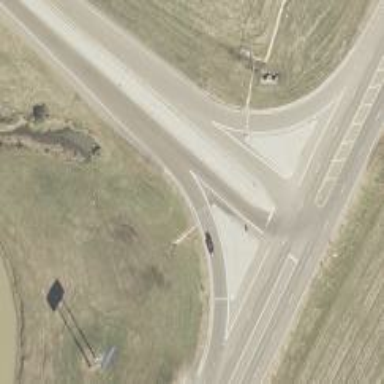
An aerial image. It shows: Asphalt trunk link road.